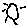
Label: sun